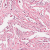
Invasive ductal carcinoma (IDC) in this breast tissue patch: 1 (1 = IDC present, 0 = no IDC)